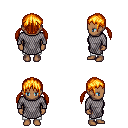
a pixel art fantasy rpg character, female body template, human, dark skin, chain mail, white pants, light blonde twin-tailed hairstyle, four views (front, back, left, right), 2x2 character sprite sheet, small pixel art, hard edges, no anti-aliasing